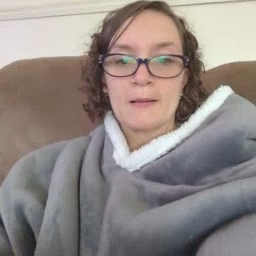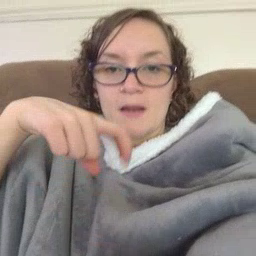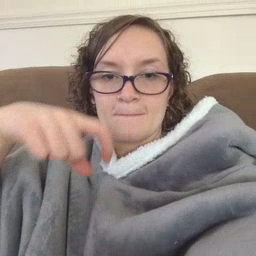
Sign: time